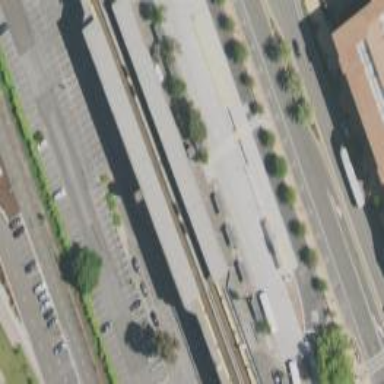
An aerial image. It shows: Train station building.